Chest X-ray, PA view. Patient: 46 years old, sex F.
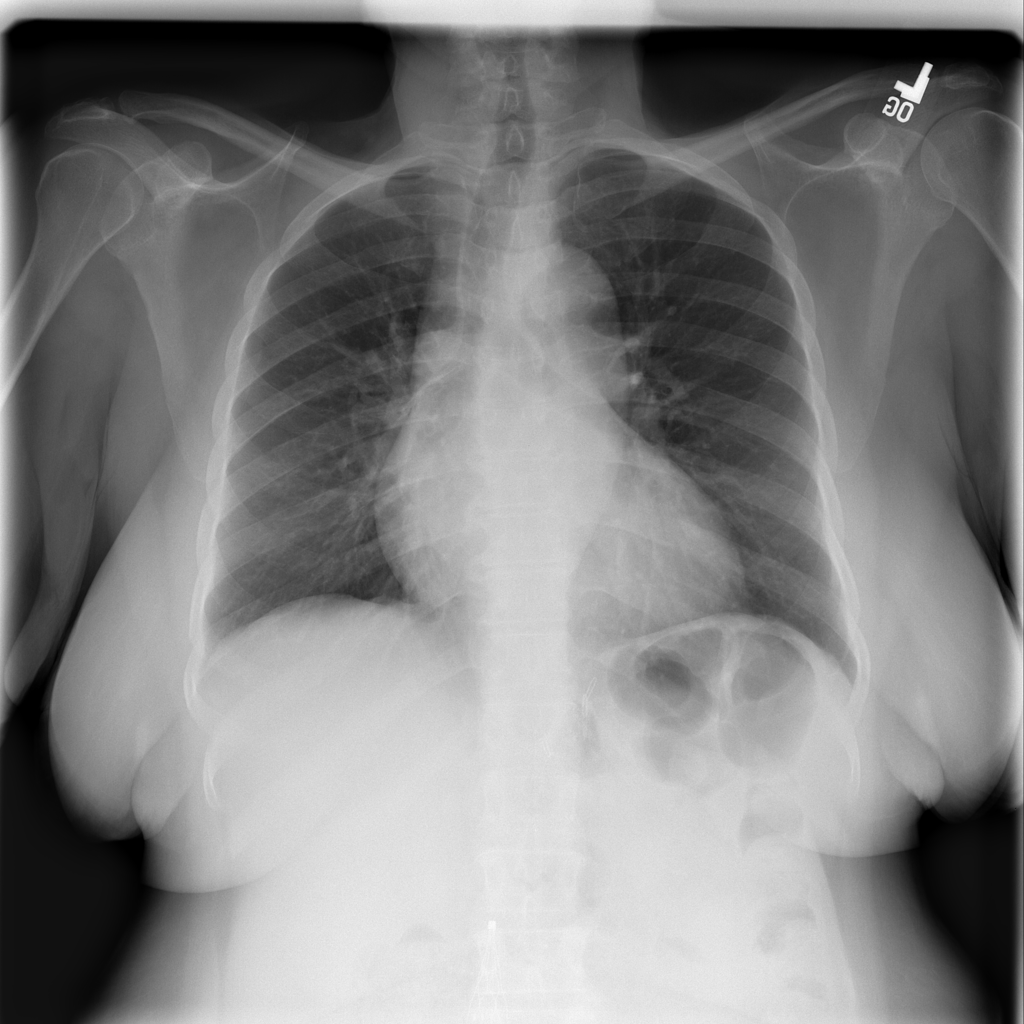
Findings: No Finding